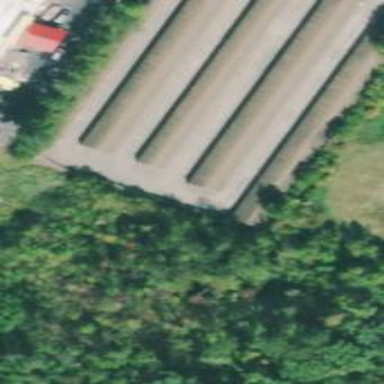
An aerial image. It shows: Self-storage building.